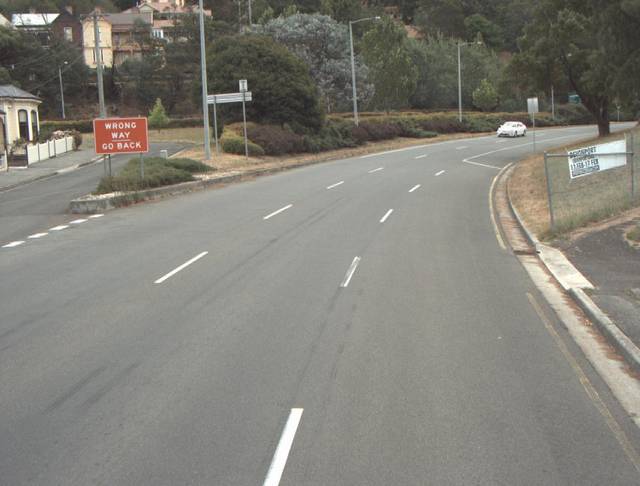
Region: Australia
Coordinates: -41.441, 147.132